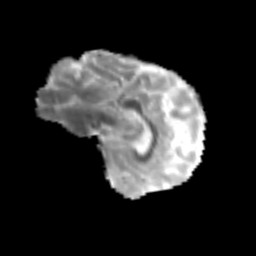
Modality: MD
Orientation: sagittal
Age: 53
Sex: male
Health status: ill
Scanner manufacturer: siemens
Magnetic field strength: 3 T
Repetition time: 8.7 s
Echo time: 0.11 s